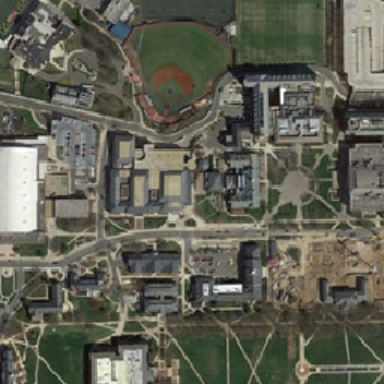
The school building was very closely placed .